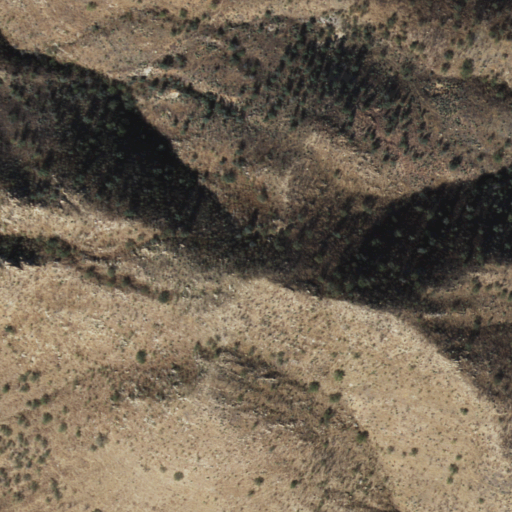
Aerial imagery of mountain in Arizona named Lesna Peak containing grassland and shrub